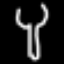
Label: fork